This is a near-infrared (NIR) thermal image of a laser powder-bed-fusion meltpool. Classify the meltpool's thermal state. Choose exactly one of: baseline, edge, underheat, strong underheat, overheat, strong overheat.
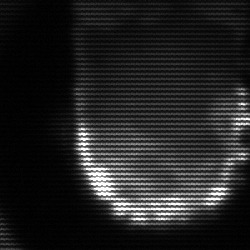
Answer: baseline